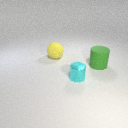
large green rubber cylinder in front of large yellow rubber sphere